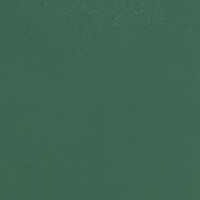
EUNIS habitat code: 14
Species observed at this site:
Fulica atra
Ptyonoprogne rupestris
Podiceps cristatus